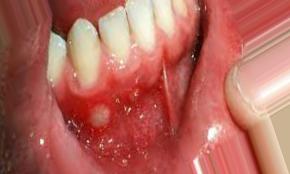
Condition: Mouth Ulcer